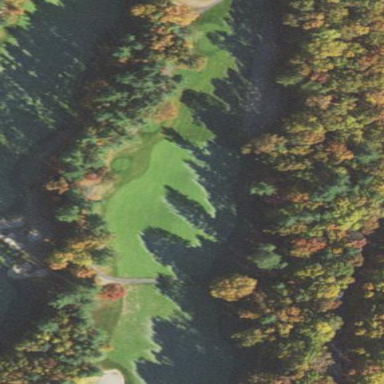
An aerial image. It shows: Golf fairway surrounded by grass.